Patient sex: M
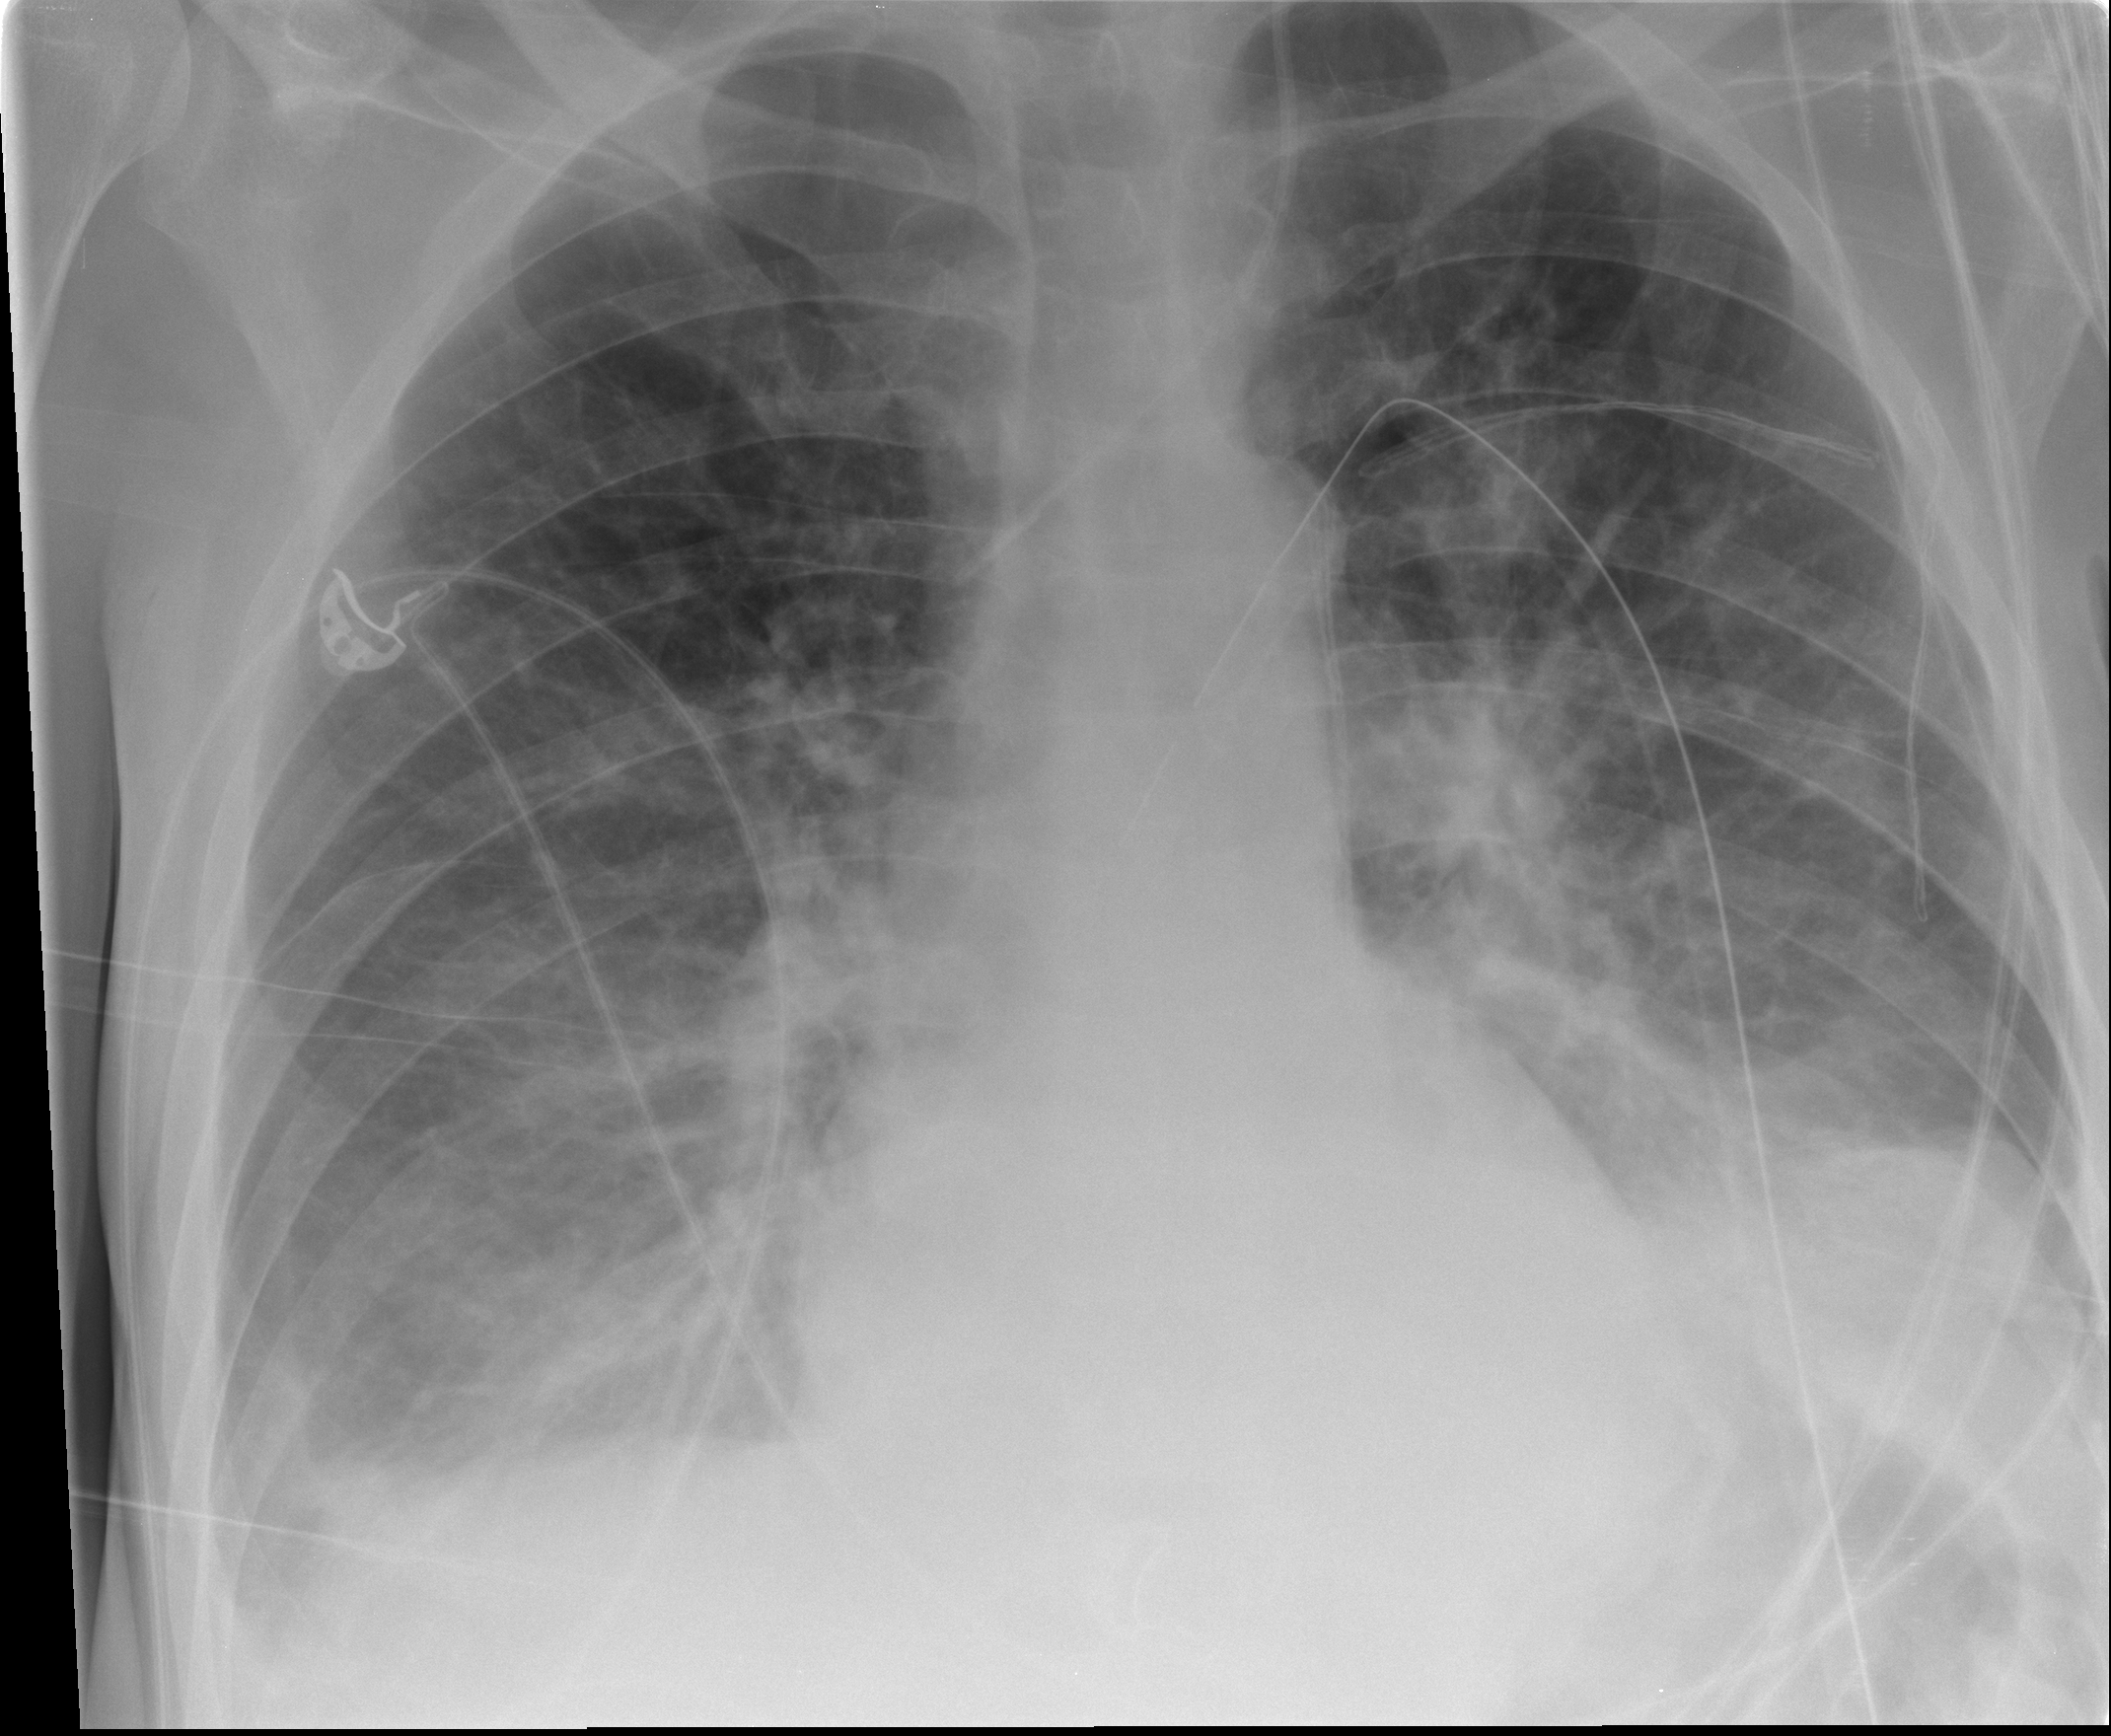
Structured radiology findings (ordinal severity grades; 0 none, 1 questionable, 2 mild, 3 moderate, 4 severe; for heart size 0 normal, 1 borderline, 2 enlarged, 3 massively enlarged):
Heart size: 0
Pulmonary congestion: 2
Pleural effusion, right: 1
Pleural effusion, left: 2
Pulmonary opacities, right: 1
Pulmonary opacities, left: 1
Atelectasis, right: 2
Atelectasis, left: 3